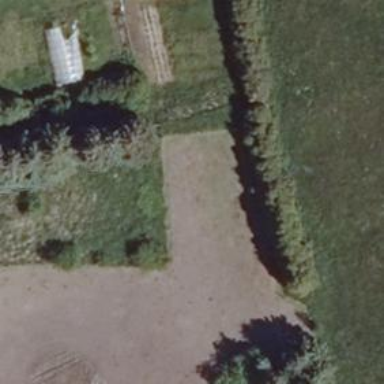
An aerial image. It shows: Row of evergreen needle-leaved trees.